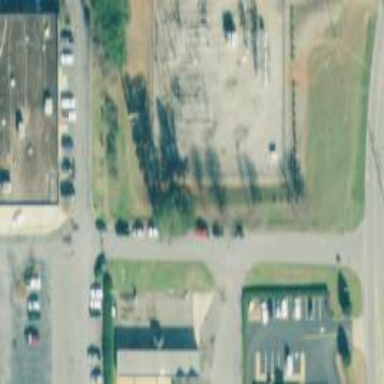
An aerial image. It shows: Distribution power substation secured by fence.